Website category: restaurant
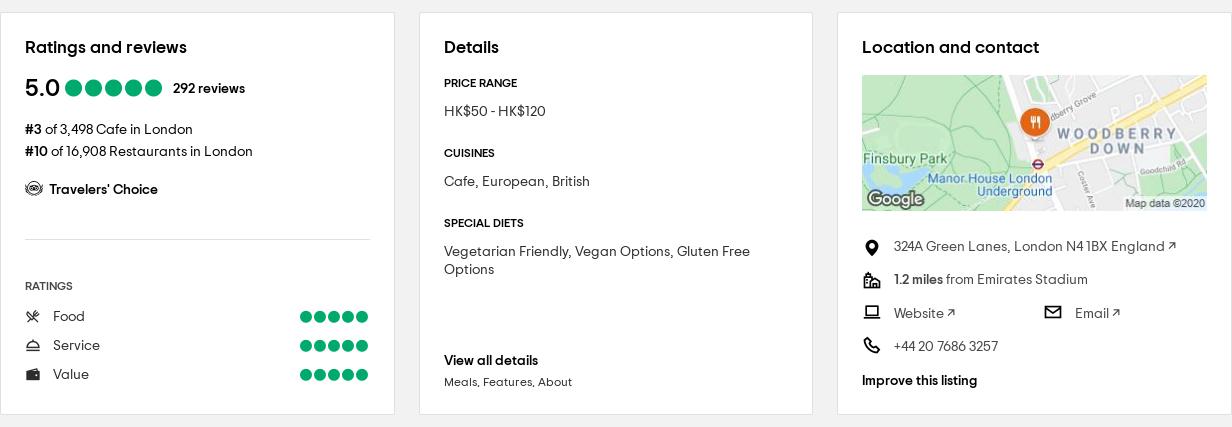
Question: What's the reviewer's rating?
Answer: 5.0

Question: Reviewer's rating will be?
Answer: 5.0

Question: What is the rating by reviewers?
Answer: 5.0

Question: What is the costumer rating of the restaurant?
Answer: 5.0

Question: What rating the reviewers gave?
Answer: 5.0

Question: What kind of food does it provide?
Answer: Cafe, European, British

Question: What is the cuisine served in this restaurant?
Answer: Cafe, European, British

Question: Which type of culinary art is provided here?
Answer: Cafe, European, British

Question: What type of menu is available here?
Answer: Cafe, European, British

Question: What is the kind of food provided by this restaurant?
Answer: Cafe, European, British

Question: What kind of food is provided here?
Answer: Cafe, European, British

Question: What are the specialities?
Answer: Cafe, European, British

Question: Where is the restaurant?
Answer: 324A Green Lanes, London N4 1BX England

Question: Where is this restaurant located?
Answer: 324A Green Lanes, London N4 1BX England

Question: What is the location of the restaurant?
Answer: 324A Green Lanes, London N4 1BX England

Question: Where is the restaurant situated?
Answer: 324A Green Lanes, London N4 1BX England

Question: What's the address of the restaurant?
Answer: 324A Green Lanes, London N4 1BX England

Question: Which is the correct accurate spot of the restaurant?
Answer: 324A Green Lanes, London N4 1BX England

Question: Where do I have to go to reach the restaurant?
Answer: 324A Green Lanes, London N4 1BX England

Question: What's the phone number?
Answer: +44 20 7686 3257

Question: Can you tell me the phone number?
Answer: +44 20 7686 3257

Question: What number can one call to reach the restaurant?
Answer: +44 20 7686 3257

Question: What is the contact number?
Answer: +44 20 7686 3257

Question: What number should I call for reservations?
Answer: +44 20 7686 3257

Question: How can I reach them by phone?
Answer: +44 20 7686 3257